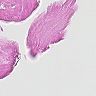
Metastatic tissue present: no